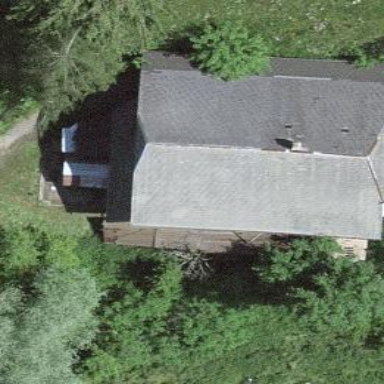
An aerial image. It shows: Farm building.